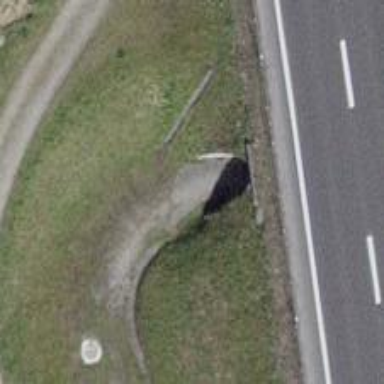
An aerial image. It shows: Footway tunnel.